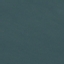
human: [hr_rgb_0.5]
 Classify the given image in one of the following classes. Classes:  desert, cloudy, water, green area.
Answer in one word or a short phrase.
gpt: water